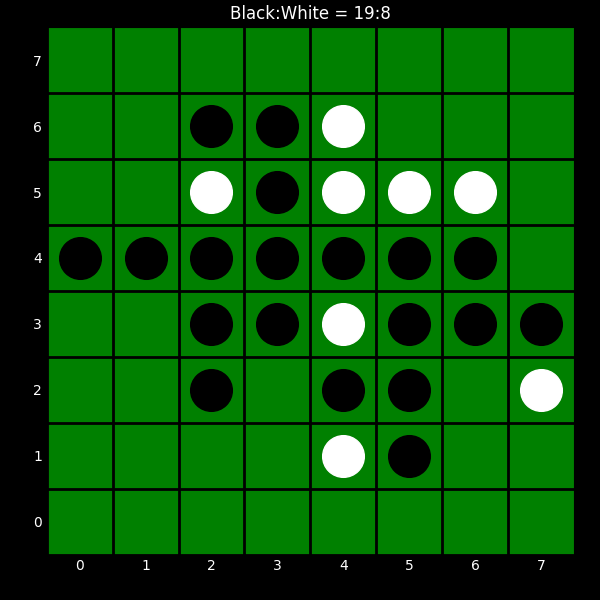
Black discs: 19
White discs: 8